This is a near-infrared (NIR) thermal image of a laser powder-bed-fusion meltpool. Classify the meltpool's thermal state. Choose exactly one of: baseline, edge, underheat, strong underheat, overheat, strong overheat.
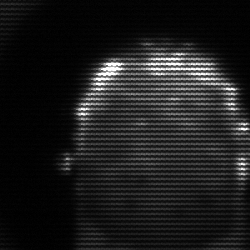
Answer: baseline